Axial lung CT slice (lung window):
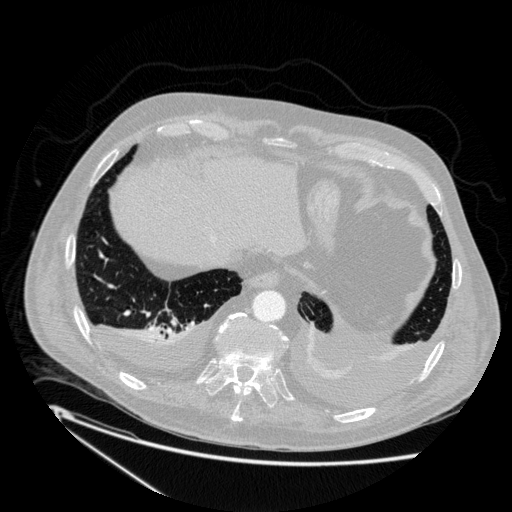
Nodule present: no